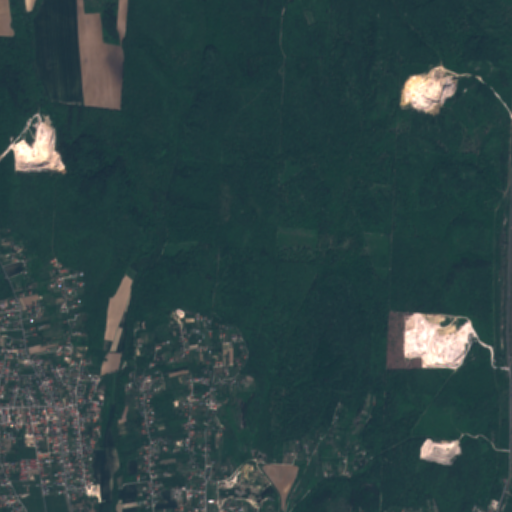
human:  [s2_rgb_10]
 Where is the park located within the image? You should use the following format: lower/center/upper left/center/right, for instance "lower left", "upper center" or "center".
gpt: The park is located in the lower center of the image.
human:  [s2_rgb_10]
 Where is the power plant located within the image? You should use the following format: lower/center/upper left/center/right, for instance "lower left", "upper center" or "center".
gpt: There is no power plant in the image.